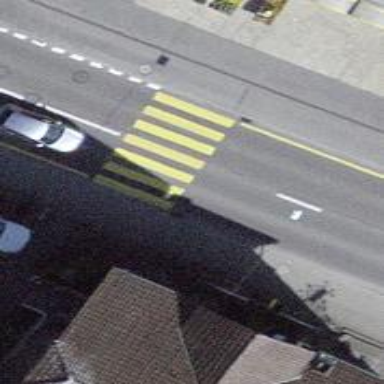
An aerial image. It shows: Uncontrolled zebra crossing with notable zebra markings.